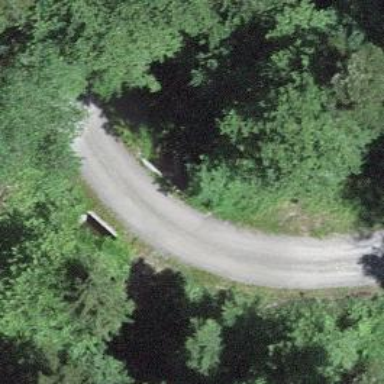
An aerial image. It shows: Culvert tunnel.